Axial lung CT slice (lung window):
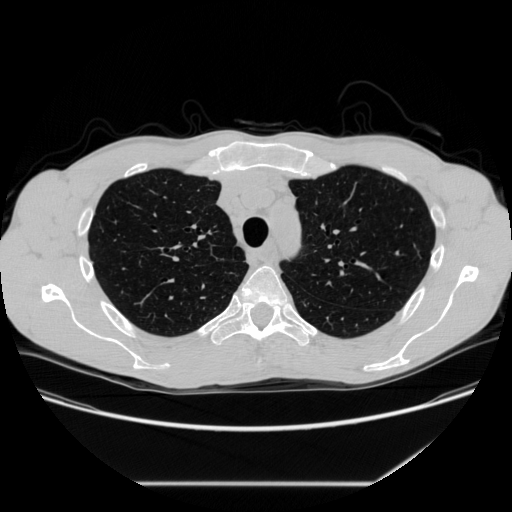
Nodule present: no